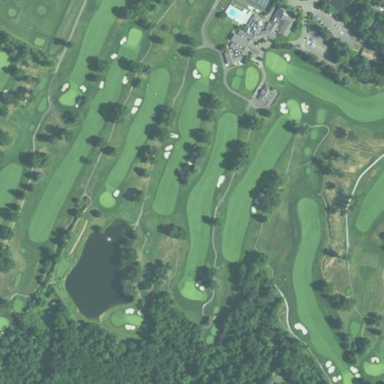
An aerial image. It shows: Golf course surrounded by greenery.